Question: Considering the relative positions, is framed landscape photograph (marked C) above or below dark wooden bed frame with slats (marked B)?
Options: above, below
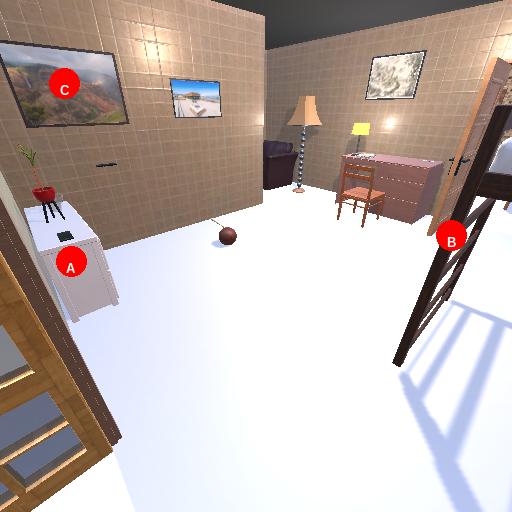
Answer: above